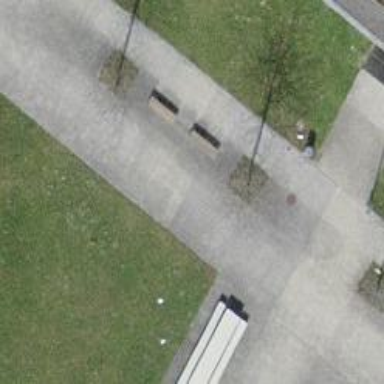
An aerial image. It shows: Bench for seating.